Field crop: tomato
Growth stage: 2
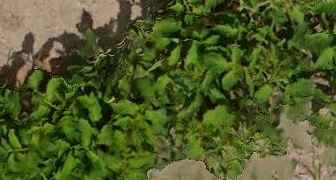
Species: tomato